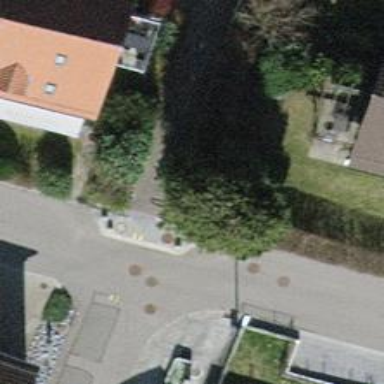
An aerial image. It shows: Cycle barrier.